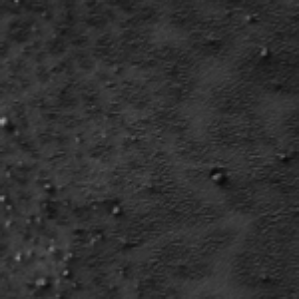
Label: frost